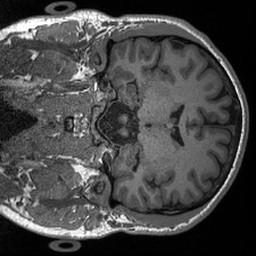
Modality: T1w
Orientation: coronal
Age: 25
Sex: male